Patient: sex F, age 36
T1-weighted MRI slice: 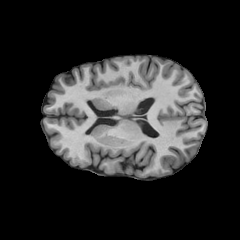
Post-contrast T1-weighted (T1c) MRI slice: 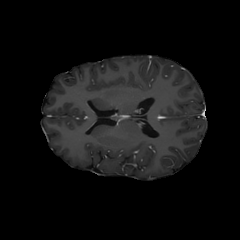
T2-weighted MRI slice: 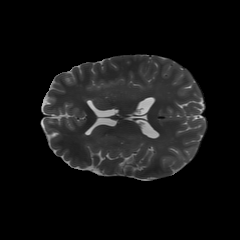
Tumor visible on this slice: no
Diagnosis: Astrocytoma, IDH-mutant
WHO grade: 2